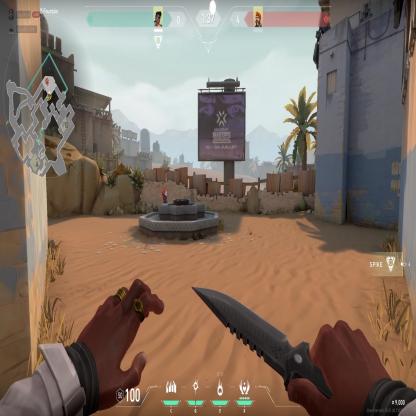
Label: enemy